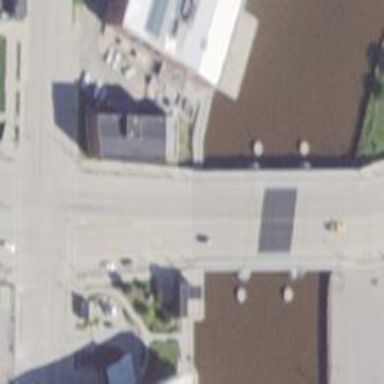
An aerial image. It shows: Secondary road with separate sidewalk that leads to lift bridge.